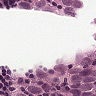
Metastatic tissue present: yes